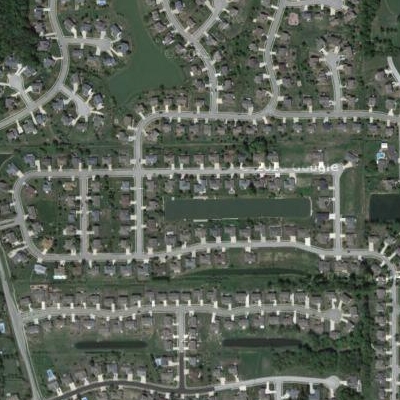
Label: Resident